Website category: auto
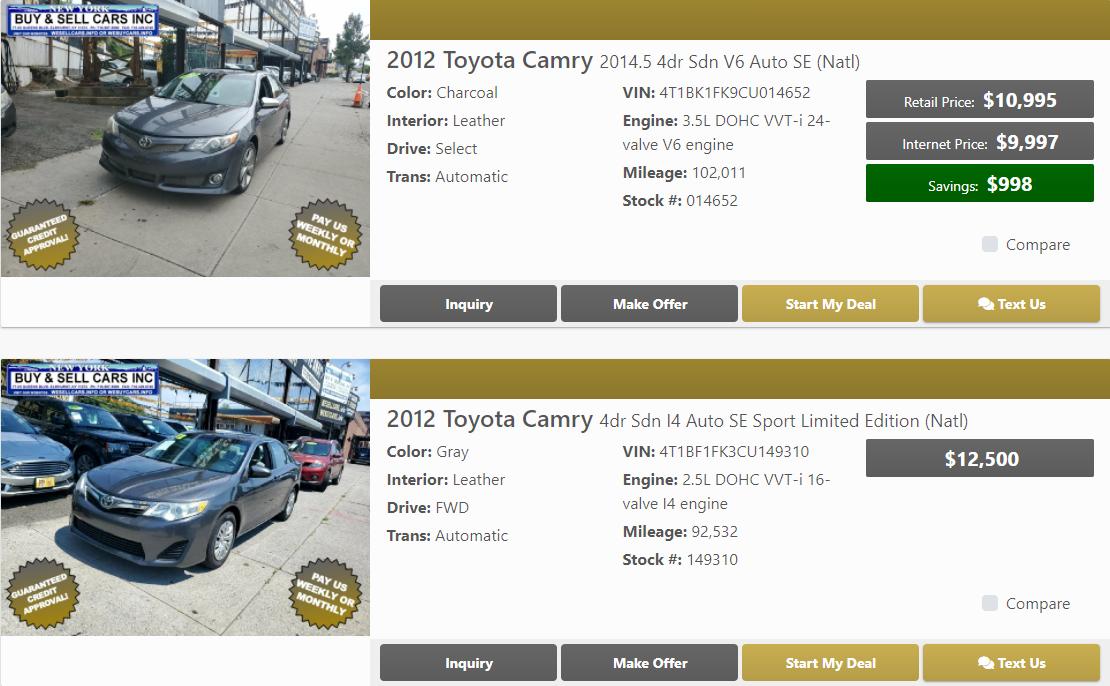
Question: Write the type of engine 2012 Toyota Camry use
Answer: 2.5L DOHC VVT-i 16-valve I4 engine

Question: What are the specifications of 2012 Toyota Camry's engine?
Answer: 2.5L DOHC VVT-i 16-valve I4 engine

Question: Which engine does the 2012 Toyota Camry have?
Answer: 2.5L DOHC VVT-i 16-valve I4 engine

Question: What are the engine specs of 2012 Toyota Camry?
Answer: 2.5L DOHC VVT-i 16-valve I4 engine

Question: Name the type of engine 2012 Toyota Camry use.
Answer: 2.5L DOHC VVT-i 16-valve I4 engine

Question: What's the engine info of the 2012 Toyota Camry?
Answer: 2.5L DOHC VVT-i 16-valve I4 engine

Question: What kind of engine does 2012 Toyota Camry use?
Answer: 2.5L DOHC VVT-i 16-valve I4 engine

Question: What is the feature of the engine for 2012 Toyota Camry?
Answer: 2.5L DOHC VVT-i 16-valve I4 engine

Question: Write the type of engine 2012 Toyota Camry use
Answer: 3.5L DOHC VVT-i 24-valve V6 engine

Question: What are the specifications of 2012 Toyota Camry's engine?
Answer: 3.5L DOHC VVT-i 24-valve V6 engine

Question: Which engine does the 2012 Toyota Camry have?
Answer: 3.5L DOHC VVT-i 24-valve V6 engine

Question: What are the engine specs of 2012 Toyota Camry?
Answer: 3.5L DOHC VVT-i 24-valve V6 engine

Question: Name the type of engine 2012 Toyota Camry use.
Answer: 3.5L DOHC VVT-i 24-valve V6 engine

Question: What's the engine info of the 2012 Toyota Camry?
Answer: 3.5L DOHC VVT-i 24-valve V6 engine

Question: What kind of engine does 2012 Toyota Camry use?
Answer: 3.5L DOHC VVT-i 24-valve V6 engine

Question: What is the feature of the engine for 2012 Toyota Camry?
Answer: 3.5L DOHC VVT-i 24-valve V6 engine

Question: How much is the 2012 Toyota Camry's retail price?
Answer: $10,995

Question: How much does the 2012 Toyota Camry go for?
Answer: $10,995

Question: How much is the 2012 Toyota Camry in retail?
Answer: $10,995

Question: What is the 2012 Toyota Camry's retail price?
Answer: $10,995

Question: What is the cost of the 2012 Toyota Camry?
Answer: $10,995

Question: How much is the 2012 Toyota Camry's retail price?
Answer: $12,500

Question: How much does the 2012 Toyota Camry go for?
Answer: $12,500

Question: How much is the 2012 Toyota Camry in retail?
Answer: $12,500

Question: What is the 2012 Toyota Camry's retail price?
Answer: $12,500

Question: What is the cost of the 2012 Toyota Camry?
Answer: $12,500

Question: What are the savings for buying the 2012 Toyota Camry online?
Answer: $998

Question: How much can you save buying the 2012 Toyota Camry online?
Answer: $998

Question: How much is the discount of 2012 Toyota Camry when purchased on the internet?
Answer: $998

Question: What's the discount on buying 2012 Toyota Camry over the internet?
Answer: $998

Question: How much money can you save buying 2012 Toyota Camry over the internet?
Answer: $998

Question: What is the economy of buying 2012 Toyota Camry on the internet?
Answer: $998

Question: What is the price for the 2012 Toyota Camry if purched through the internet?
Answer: $9,997

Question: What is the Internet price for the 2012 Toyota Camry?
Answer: $9,997

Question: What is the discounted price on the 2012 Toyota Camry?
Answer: $9,997

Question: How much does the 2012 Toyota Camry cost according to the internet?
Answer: $9,997

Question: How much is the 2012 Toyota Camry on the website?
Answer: $9,997

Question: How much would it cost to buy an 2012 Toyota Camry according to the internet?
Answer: $9,997

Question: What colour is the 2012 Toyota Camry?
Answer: Gray

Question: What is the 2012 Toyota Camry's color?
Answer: Gray

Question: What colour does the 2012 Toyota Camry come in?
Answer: Gray

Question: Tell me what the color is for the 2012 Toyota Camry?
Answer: Gray

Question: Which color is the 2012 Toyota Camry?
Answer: Gray

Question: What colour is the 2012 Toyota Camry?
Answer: Charcoal

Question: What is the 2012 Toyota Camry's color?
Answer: Charcoal

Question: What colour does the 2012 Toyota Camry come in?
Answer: Charcoal

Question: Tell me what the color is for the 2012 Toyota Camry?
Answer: Charcoal

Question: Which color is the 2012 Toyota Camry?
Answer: Charcoal

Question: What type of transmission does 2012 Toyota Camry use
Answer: Automatic

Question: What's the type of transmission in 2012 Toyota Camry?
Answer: Automatic

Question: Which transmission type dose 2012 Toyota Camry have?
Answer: Automatic

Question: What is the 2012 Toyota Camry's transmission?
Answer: Automatic

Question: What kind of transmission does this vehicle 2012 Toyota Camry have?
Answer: Automatic

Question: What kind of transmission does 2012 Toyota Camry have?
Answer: Automatic

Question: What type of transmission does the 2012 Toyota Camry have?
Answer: Automatic

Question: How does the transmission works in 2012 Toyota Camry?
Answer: Automatic

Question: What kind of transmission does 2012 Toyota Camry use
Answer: Automatic

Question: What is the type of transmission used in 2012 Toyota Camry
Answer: Automatic

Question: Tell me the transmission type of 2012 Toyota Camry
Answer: Automatic

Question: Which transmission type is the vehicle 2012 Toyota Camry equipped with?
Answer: Automatic

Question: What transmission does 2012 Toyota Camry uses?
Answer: Automatic

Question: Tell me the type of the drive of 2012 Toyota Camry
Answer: FWD

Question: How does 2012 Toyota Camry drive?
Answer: FWD

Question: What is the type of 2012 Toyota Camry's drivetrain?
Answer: FWD